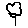
Label: flower